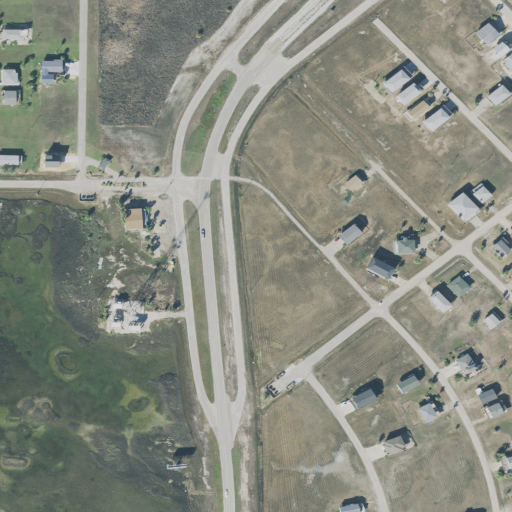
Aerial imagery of island in Texas named San Luis Island containing herbaceous wetlands, low intensity development, medium intensity development, open development, grassland, and high intensity development